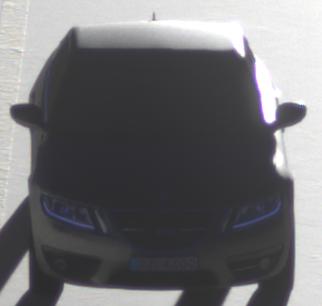
Make: Saab
Model: 5-Sep
Detailed model: 9-5 1.6T
Model produced from: 2010/06
Model produced until: 2011/12
Doors: 4
Color: gray
Road condition: dry road
Daytime: sunrise or sunset
Contrast: high contrast